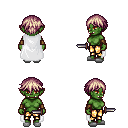
a pixel art fantasy rpg character, female body template, orc, green skin, white cape, gold greaves, white blonde short bangs hairstyle, cloth bracers, white slippers, dagger, four views (front, back, left, right), 2x2 character sprite sheet, small pixel art, hard edges, no anti-aliasing